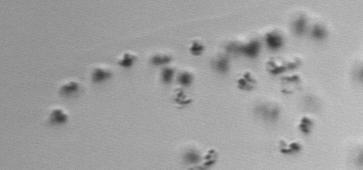
Label: Phaeocystis